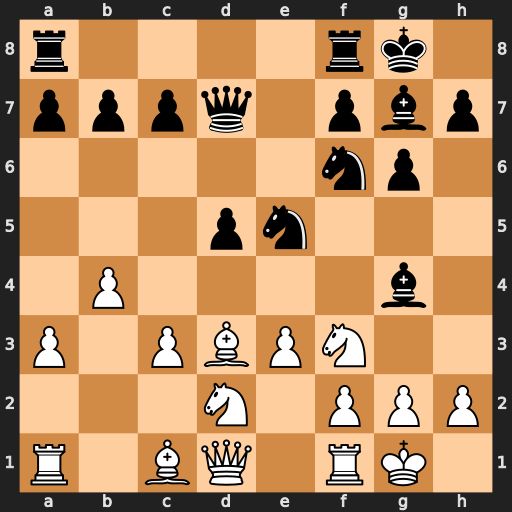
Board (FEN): r4rk1/pppq1pbp/5np1/3pn3/1P4b1/P1PBPN2/3N1PPP/R1BQ1RK1
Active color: w
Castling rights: -
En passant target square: -
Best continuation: Nxe5 Bxd1 Nxd7 Nxd7 Rxd1